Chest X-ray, PA view. Patient: 64 years old, sex F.
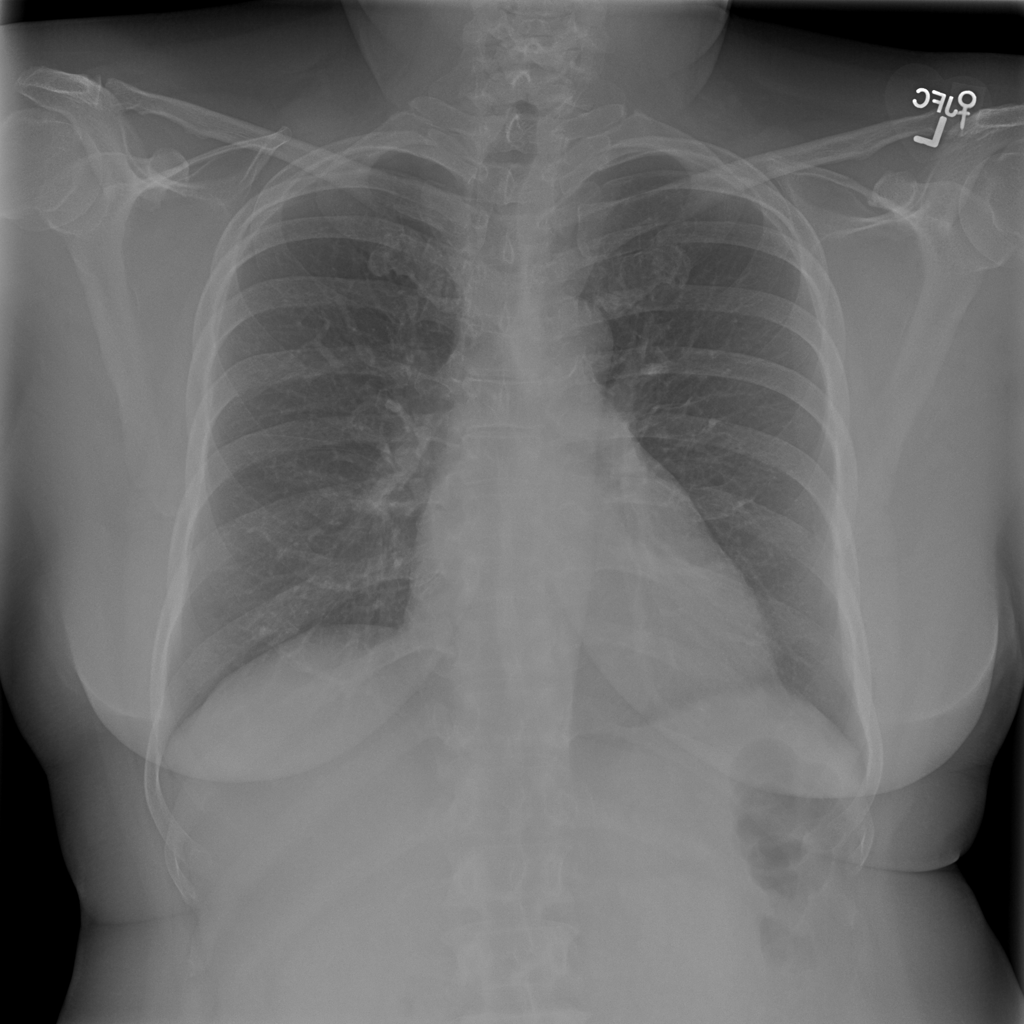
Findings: No Finding